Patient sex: M
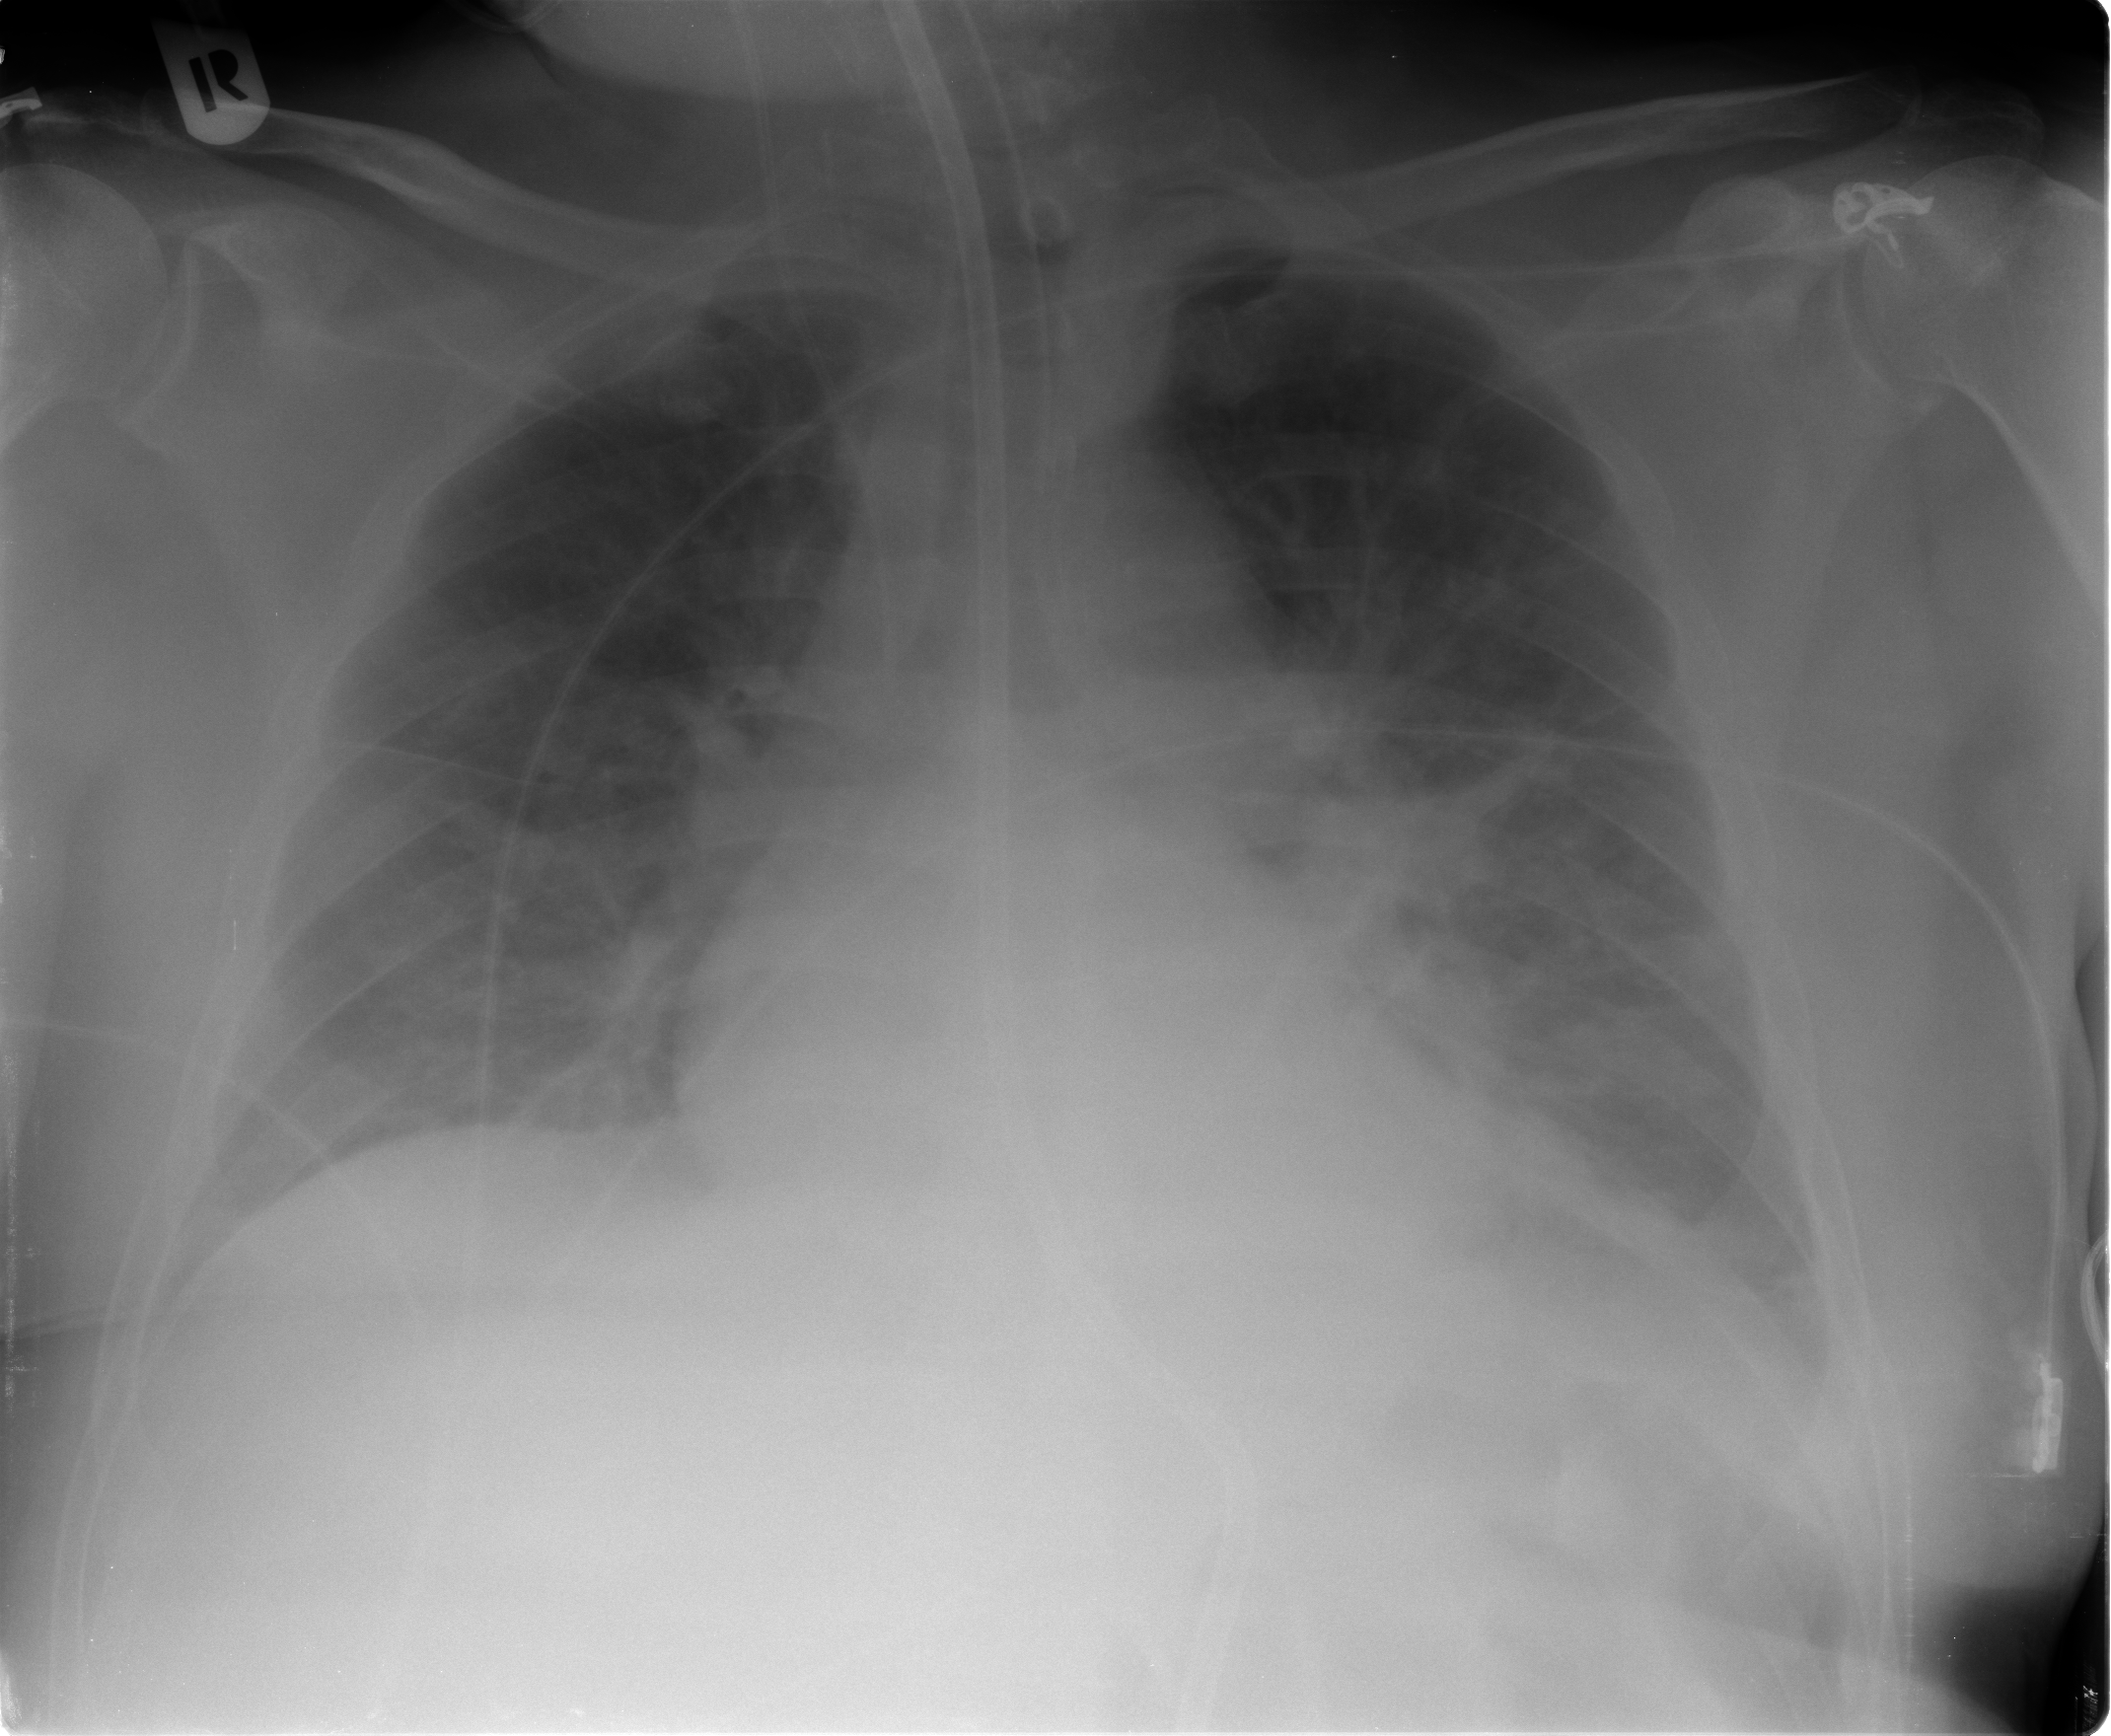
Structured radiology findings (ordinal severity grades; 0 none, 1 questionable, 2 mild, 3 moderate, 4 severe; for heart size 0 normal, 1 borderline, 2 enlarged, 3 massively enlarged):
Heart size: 0
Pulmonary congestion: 2
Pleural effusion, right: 0
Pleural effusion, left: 1
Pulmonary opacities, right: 0
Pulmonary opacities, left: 1
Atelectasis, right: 0
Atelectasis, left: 2